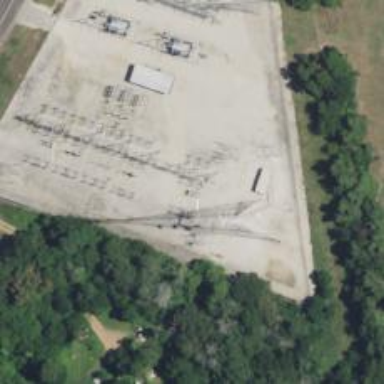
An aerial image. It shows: Switch used for power control.